九年级 · 解析几何
矩形相邻的两边长分别为 25 和 $x(x<25)$, 把它按如图所示的方式分割成五个全等的小矩形, 每一个小矩形均与原矩形相似, 则 $x$ 的值为（）

  （第 7 题）

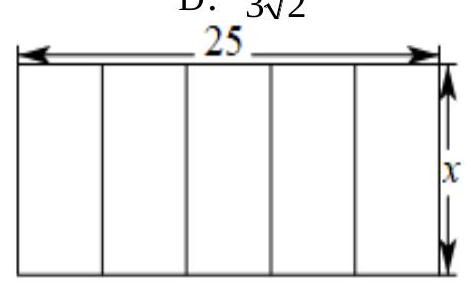
A. 5
  B. $5 \sqrt{5}$
  C. $5 \sqrt{10}$
  D. 10

答案: B
解析: 将矩形分割成五个全等的小矩形, 则每个小矩形的相邻两边的长为 5 和 $x$, 每一个小矩形均与原矩形相似，根据线段成比例的性质即可求解.

【详解】解：矩形分割成五个全等的小矩形, 则每个小矩形的相邻两边的长为 5 和 $x$, 每一个小矩形均与原矩形相似,

$\therefore$ 大矩形的长比宽等于小矩形的长比宽,

$\therefore \frac{25}{x}=\frac{x}{5}$, 解方程得, $x_{1}=5 \sqrt{5}, x_{2}=-5 \sqrt{5}$ (舍弃),

故选: B.

【点睛】本题主要考查线段成比例问题, 掌握相似图形, 对应比成比例是解题的关键.